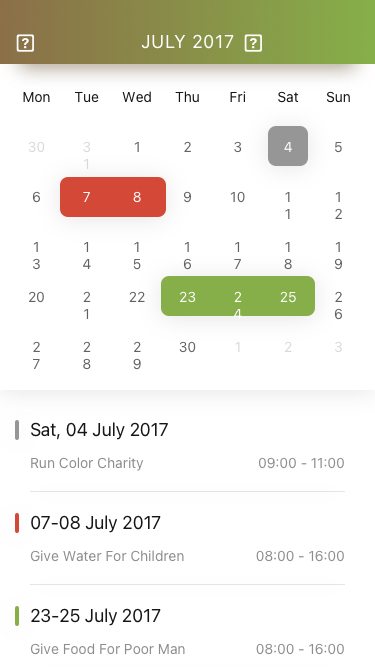
Text in this UI design:
Sat, 04 July 2017
Run Color Charity
09:00 - 11:00
07-08 July 2017
Give Water For Children
08:00 - 16:00
23-25 July 2017
Give Food For Poor Man
08:00 - 16:00
Mon
Tue
Wed
Thu
Fri
Sat
Sun
30
31
1
2
3
4
5
6
7
8
9
10
11
12
13
14
15
16
17
18
19
20
21
22
23
24
25
26
27
28
29
30
1
2
3
July 2017

